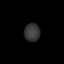
Tissue: lung
Cell type: T cells
Senescence score: 0.6003
Nuclear area (px): 282
Mean DAPI intensity: 53.628